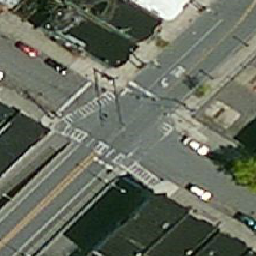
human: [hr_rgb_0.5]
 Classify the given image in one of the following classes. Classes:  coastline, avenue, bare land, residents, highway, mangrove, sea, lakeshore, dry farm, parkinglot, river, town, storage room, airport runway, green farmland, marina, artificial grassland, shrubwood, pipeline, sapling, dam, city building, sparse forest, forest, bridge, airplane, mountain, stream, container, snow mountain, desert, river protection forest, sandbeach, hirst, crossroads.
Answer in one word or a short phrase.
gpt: crossroads